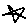
Label: star